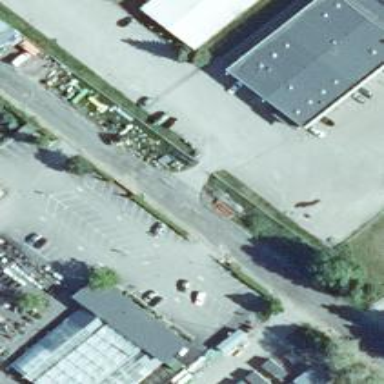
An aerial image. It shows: Parking area.